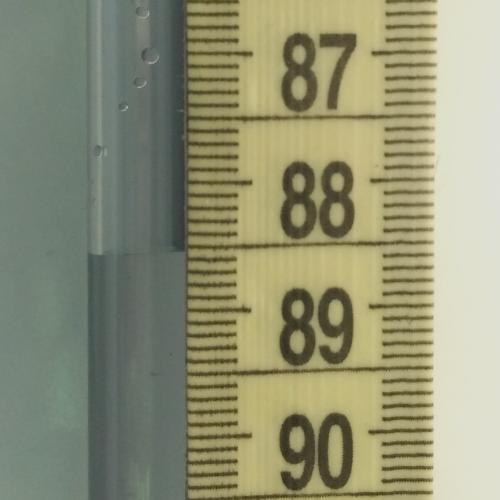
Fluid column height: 88.5 cm